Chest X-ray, AP view. Patient: 48 years old, sex F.
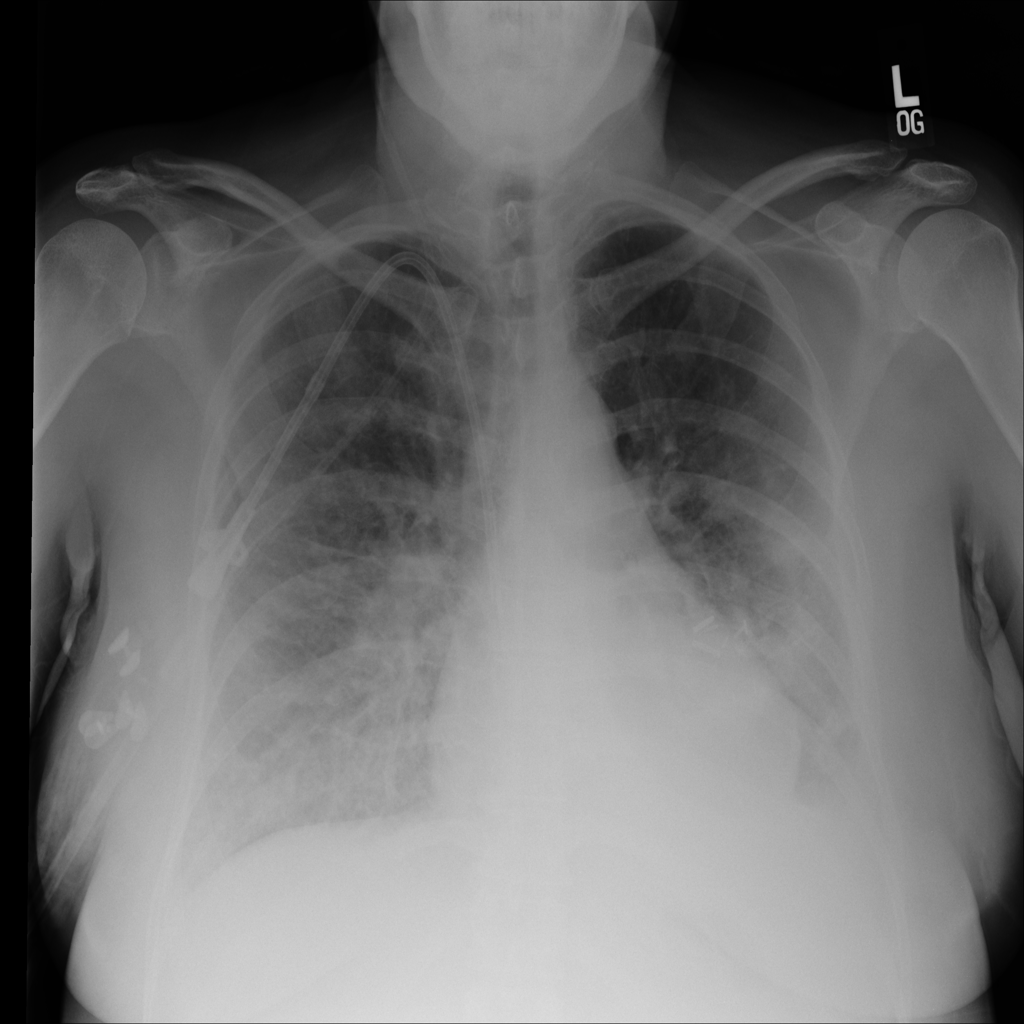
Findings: Edema, Effusion, Infiltration